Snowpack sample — Snodgrass Mountain, Crested Butte, Colorado (2/4/25, 12:06 PM MST)
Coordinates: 38.923, -106.968
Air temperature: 35 °F
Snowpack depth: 80 cm
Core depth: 60 cm
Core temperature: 32 °F
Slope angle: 14°, slope face: 78°
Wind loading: low
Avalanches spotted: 0
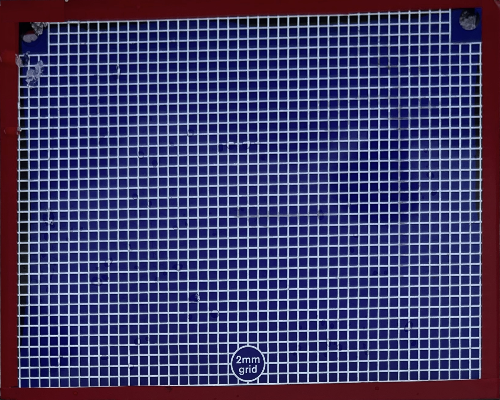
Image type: profile
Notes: No avalanches nearby, unusually warm weather for the last month reported by residents, Collected 25 yards from treeline